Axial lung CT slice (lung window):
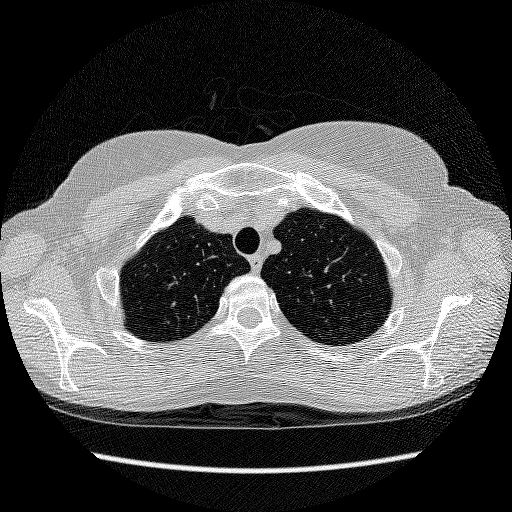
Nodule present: no